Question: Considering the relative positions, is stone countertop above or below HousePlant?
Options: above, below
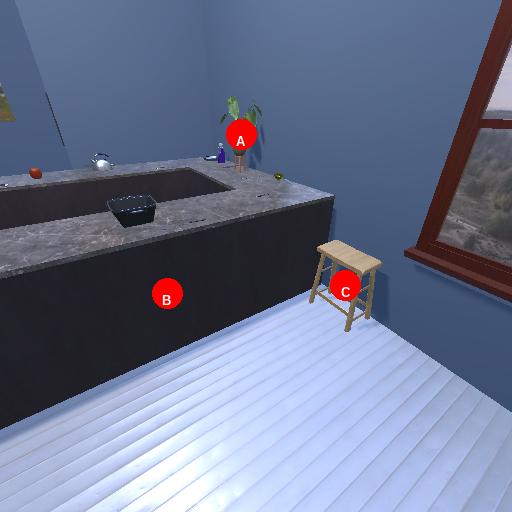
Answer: above